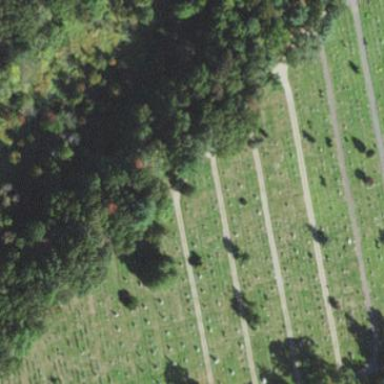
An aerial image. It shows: Private cemetery.